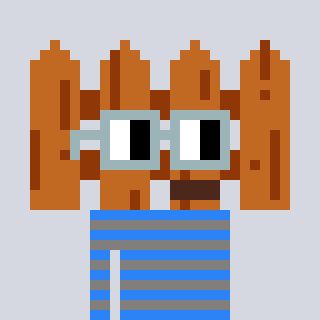
a pixel art character with square dark gray glasses, a fence-shaped head and a bluegrey-colored body on a cool background